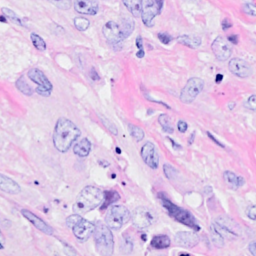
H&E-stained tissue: Breast